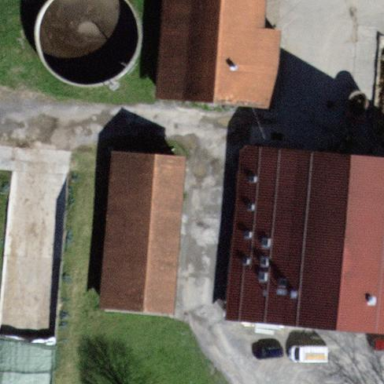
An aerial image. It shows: Farmyard area.